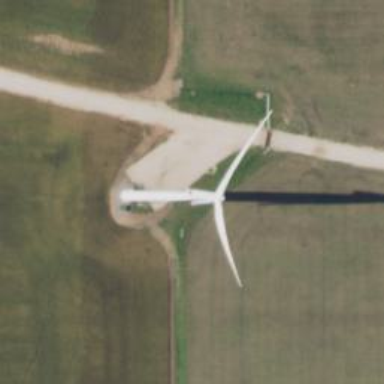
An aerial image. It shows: Wind generator with horizontal axis. The generator is wind turbine.